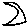
Label: moon